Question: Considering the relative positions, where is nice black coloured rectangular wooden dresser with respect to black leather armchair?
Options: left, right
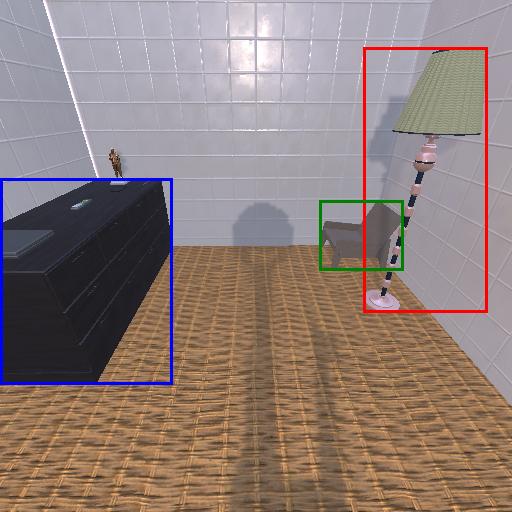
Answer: left